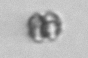
Label: Thalassiosira_sp_aff_mala